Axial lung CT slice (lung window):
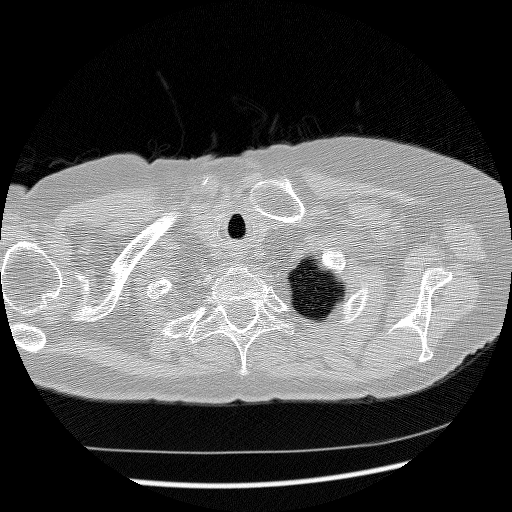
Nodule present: no